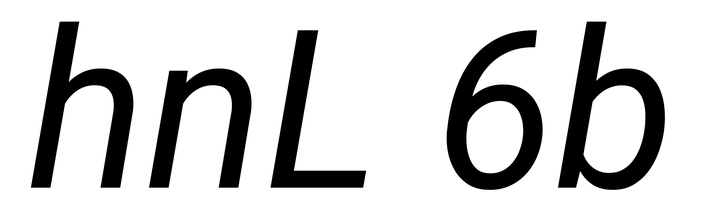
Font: Roboto-Italic_Italic